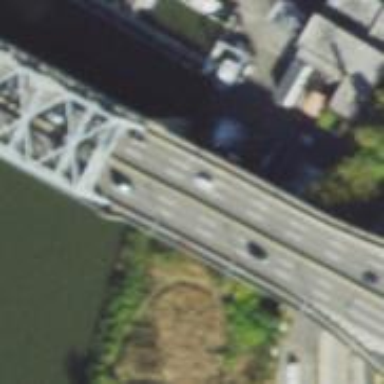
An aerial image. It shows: Motorway bridge.